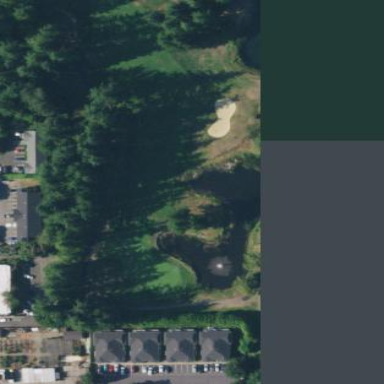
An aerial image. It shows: Scenic view of water hazard on golf course. The natural water feature adds beauty to the landscape.